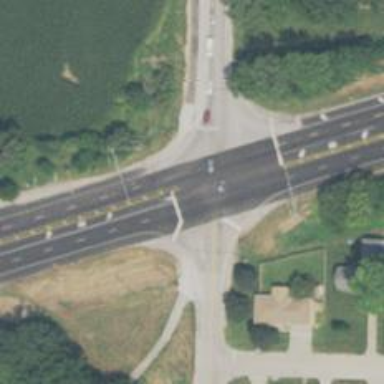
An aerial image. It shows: Crossing on the road.